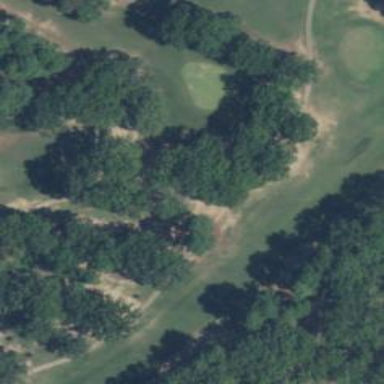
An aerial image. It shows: Golf cartpath that is also road path.